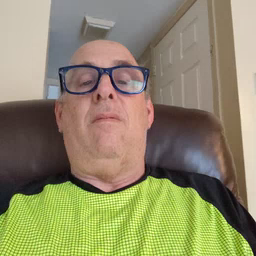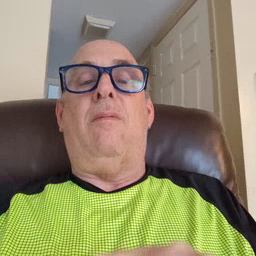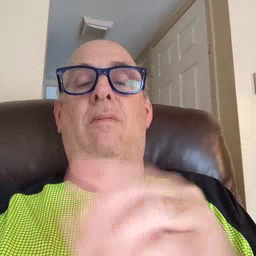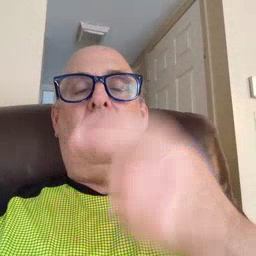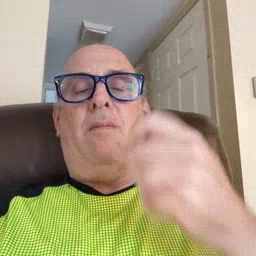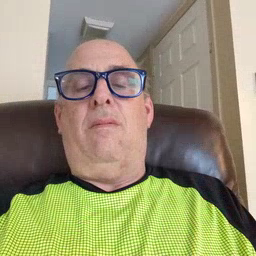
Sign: fast